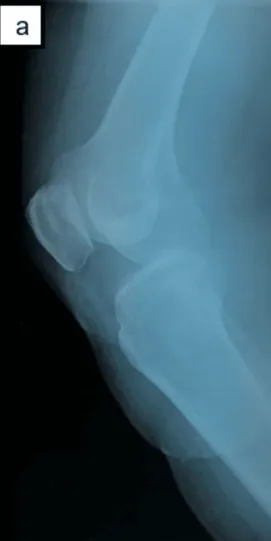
X-ray of the right knee (side view.
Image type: radiology (x_ray)